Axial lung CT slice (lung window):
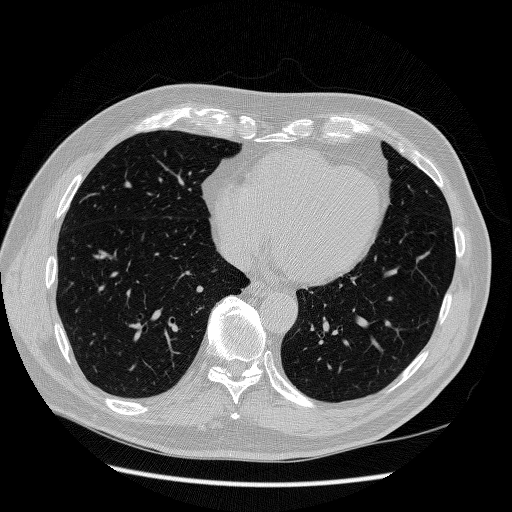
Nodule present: no